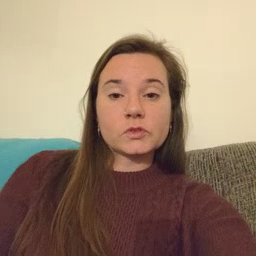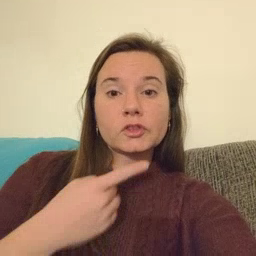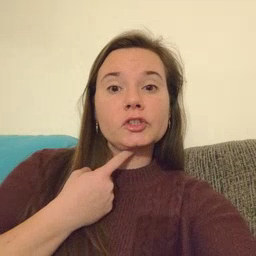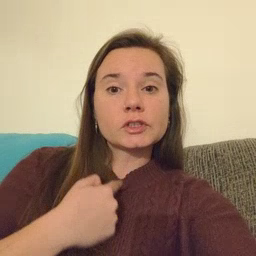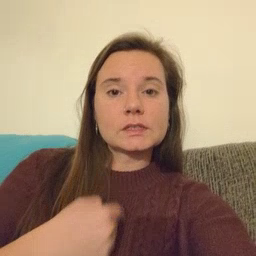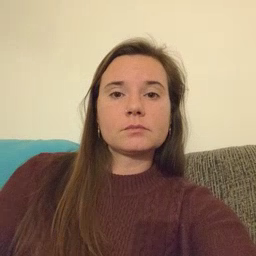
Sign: thirsty